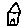
Label: house